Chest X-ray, AP view. Patient: 46 years old, sex M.
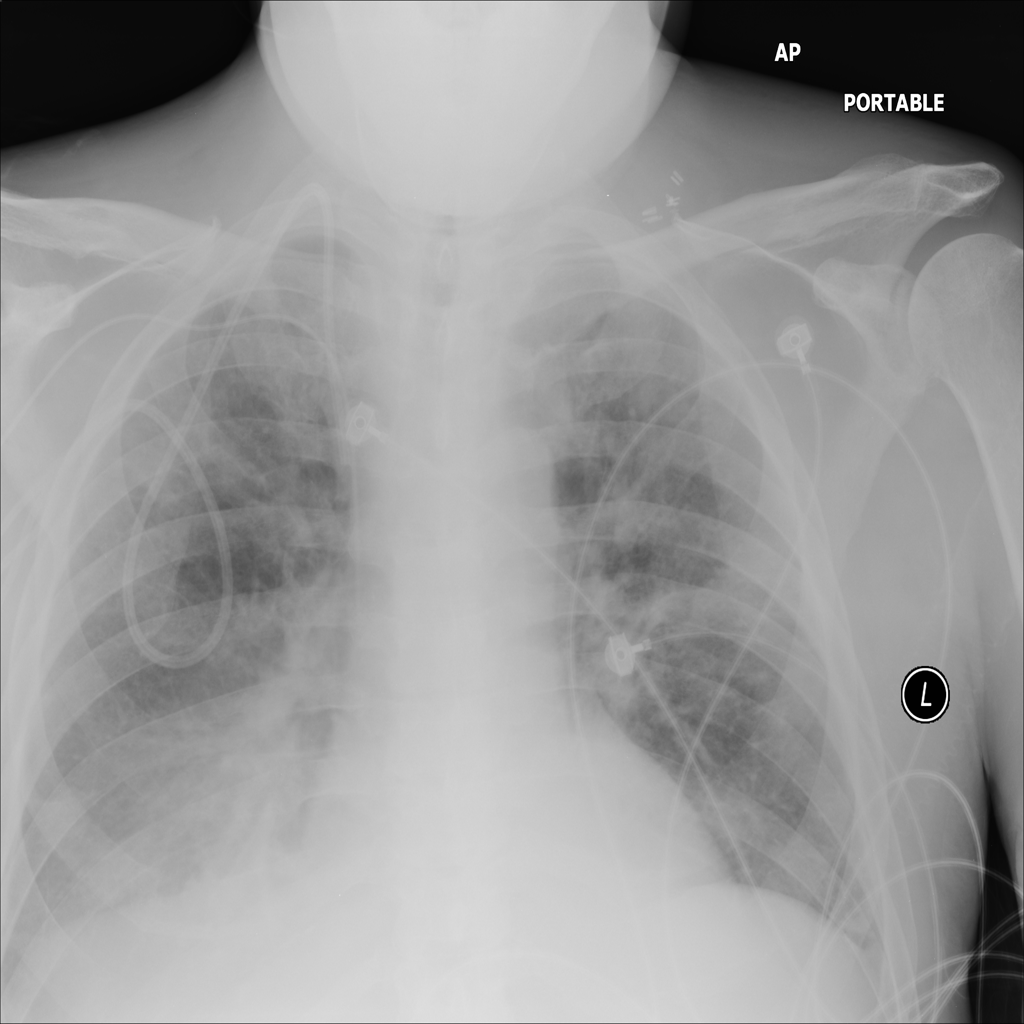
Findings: Atelectasis